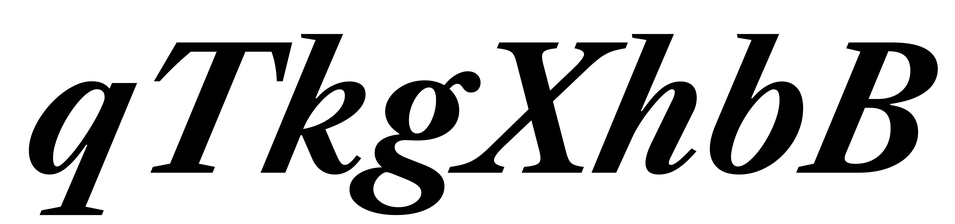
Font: LibreCaslonText-Italic_Bold_Italic